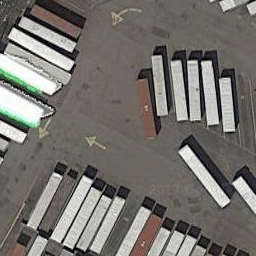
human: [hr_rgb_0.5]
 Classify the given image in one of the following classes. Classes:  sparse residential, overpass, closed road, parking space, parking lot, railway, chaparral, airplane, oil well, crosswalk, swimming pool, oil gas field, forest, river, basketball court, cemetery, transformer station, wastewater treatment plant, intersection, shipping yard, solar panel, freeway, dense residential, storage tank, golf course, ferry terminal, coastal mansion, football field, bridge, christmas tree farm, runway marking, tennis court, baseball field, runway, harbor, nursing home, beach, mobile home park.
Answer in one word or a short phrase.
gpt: shipping yard